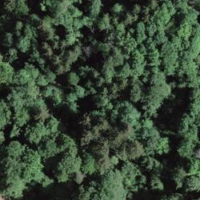
EUNIS habitat code: 41
Species observed at this site:
Pulmonaria obscura
Mercurialis perennis